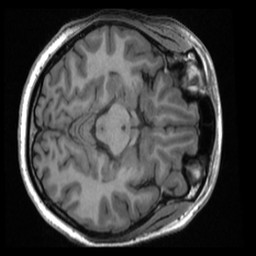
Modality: T1w
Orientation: axial
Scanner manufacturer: ge
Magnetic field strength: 3 T
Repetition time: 0.007656 s
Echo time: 0.002936 s